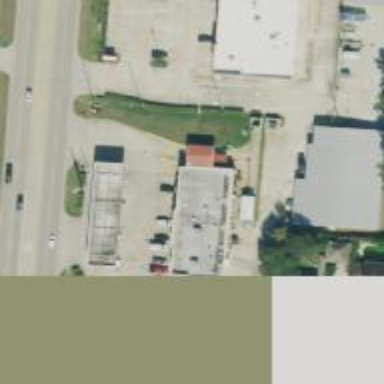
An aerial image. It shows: Convenience shop.